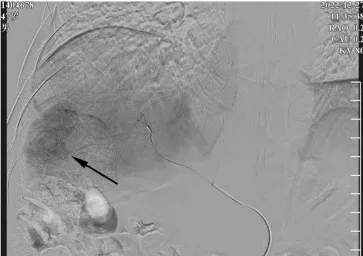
Pre-embolization DSA of the mass, black arrow represents tumor blush.
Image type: radiology (x_ray)